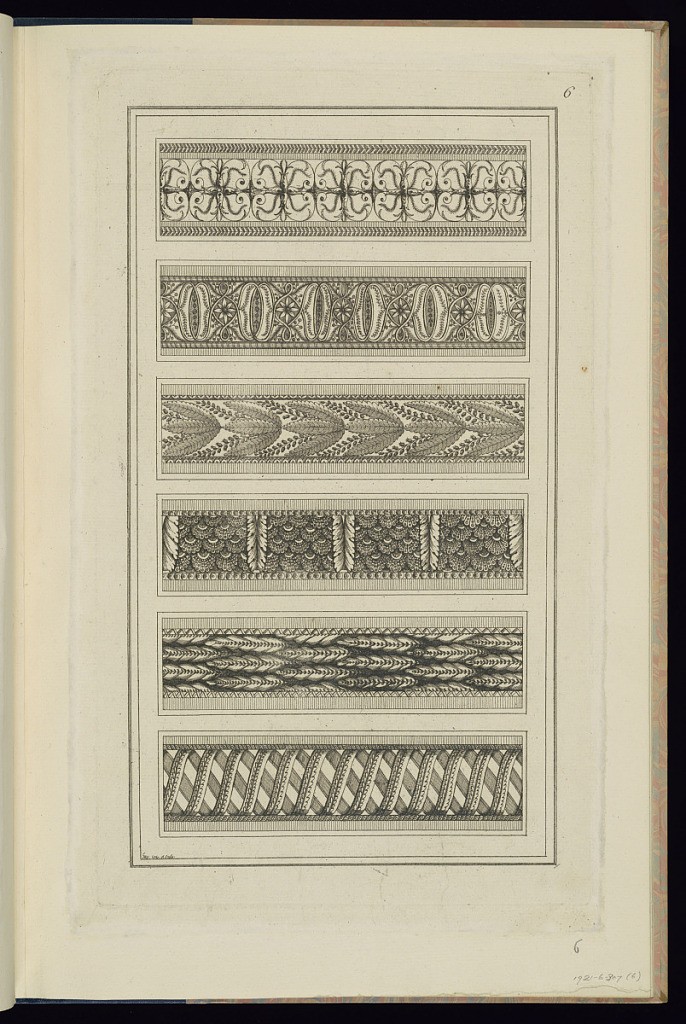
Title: Repeating Pattern Designs for Borders
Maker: Jean-Baptiste Fay, French, active 1765 – 1790s
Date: late 18th century
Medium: Etching on laid paper
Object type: Print
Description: Six horizontal designs for ornamental borders featuring arabesque motifs. The designs include repeating patterns of flowers, rosettes, leaves, ribbons, lamb's tongue, feathers, fluting, ribbon and stick, and fleurons. The plate is numbered and signed.